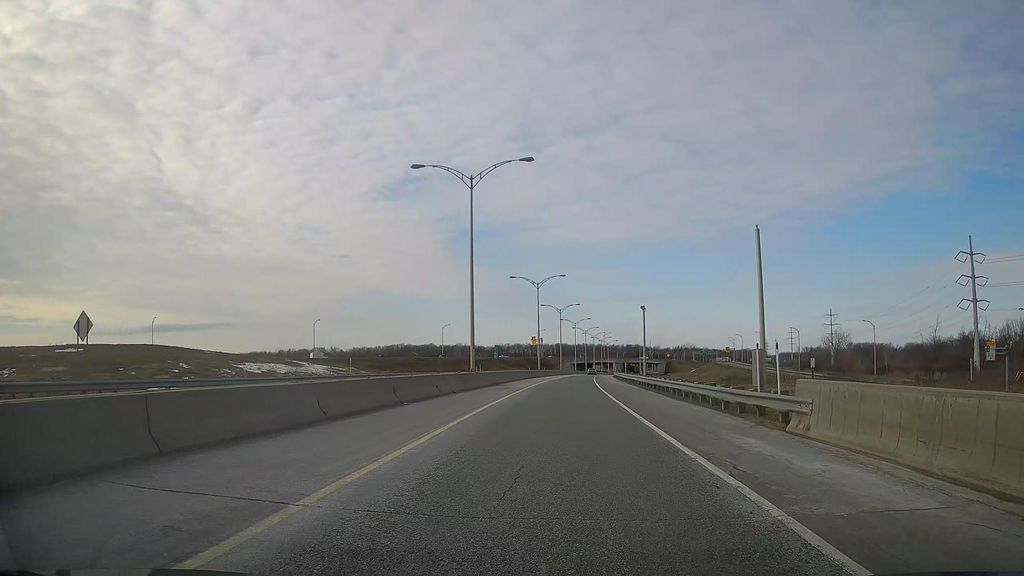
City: montreal